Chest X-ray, PA view. Patient: 37 years old, sex F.
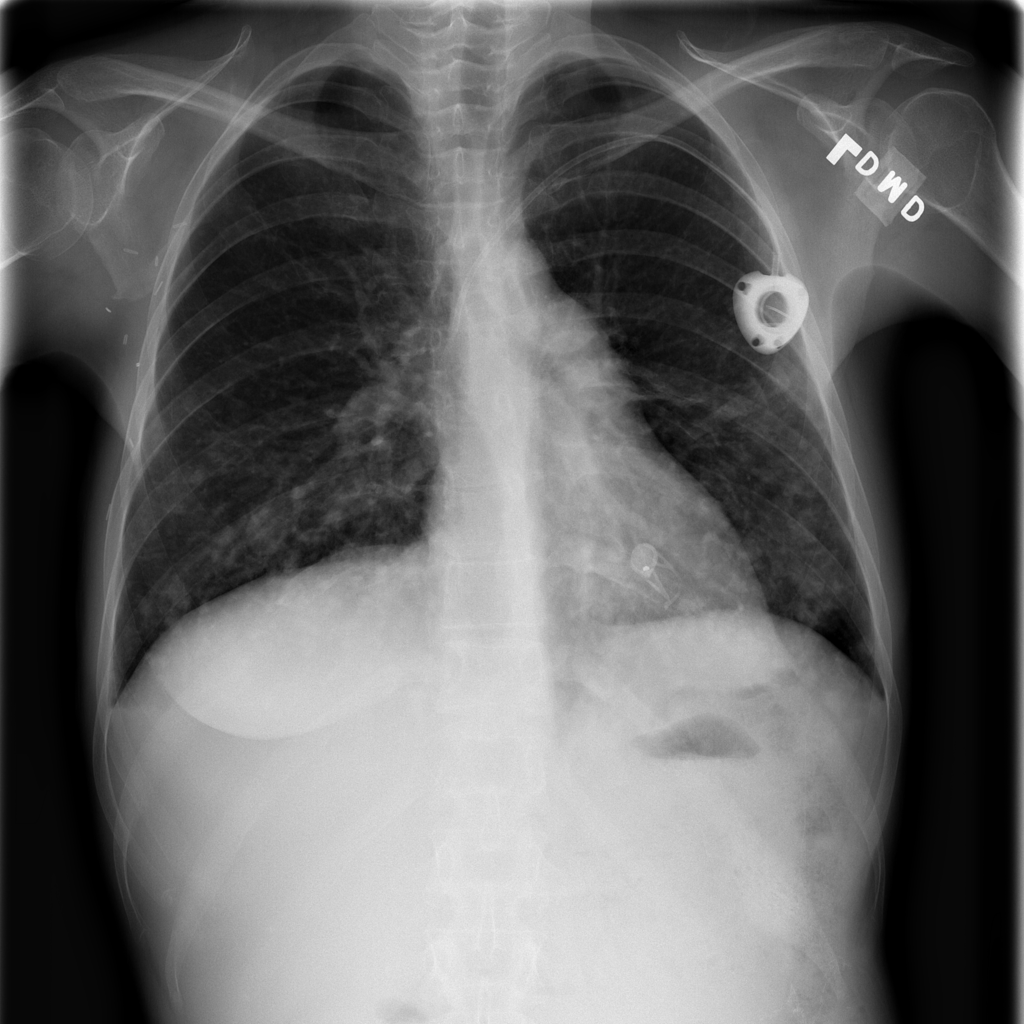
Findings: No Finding